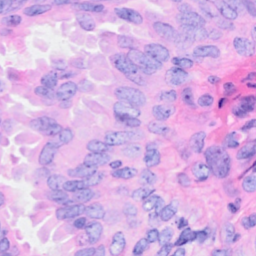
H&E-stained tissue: Breast